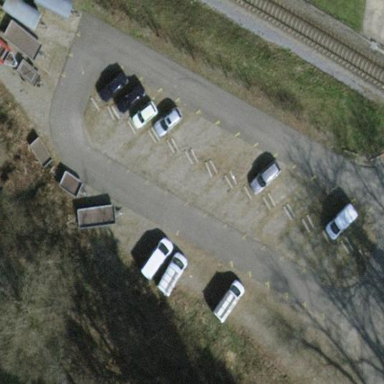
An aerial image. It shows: Parking area with surface.